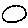
Label: circle